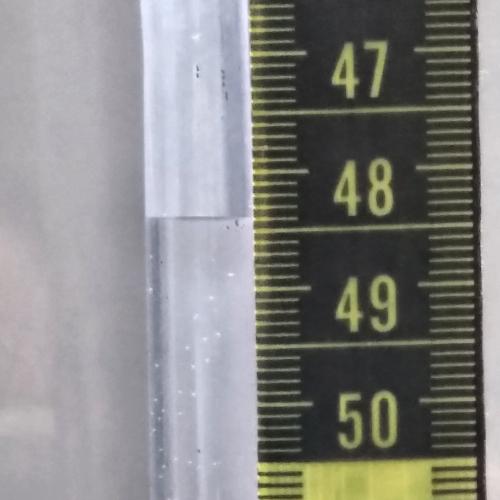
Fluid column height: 48.4 cm